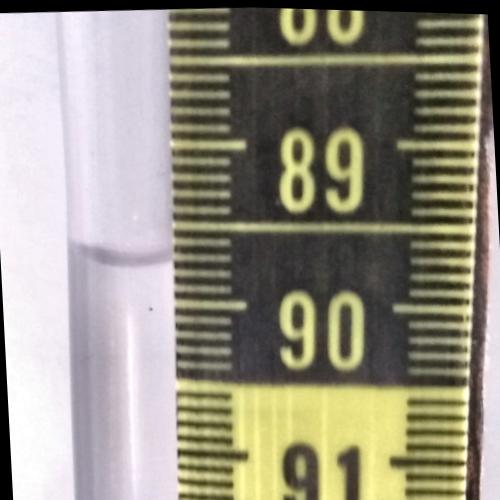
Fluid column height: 89.7 cm